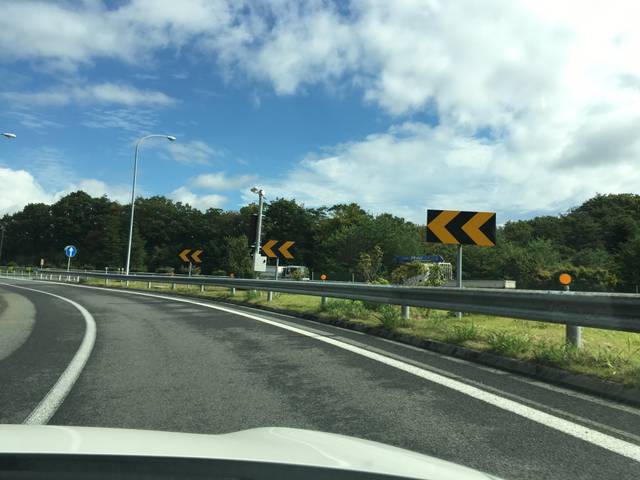
Region: Japan
Coordinates: 37.039, 140.818